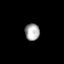
Tissue: lung
Cell type: Endothelial cells
Senescence score: 0.5687
Nuclear area (px): 239
Mean DAPI intensity: 170.82